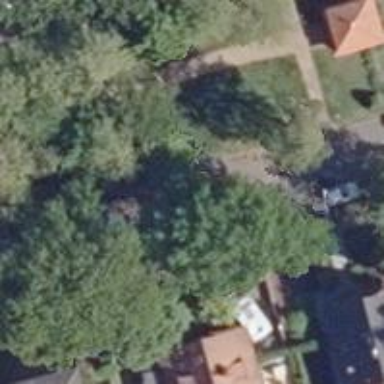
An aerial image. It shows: Single tag "natural: tree."